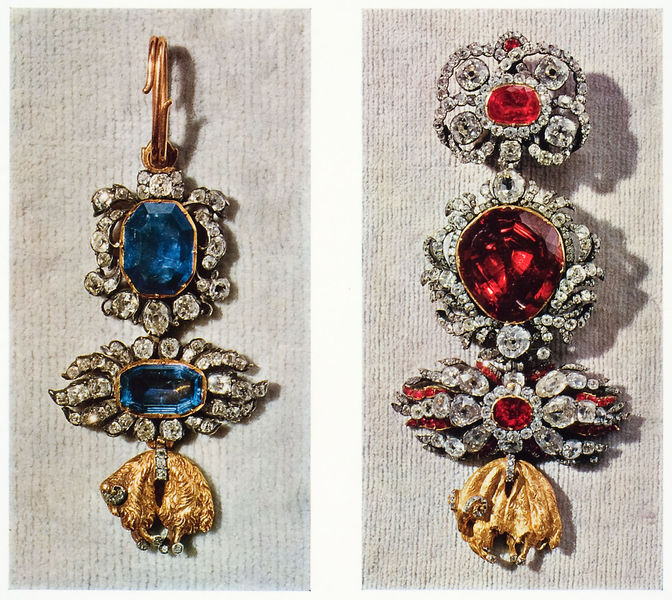
Titel: Juwelen vom Orden des Goldenen Vlies
Institution: München, Residenz-Schatzkammer
Schlagwörter: blau, ohrring, schmuck, rot, silber, gold, ohrringe, brosche, diamanten, edelsteine, zwei, jugendstil, edel, foto, schaf, kristall, ohring, edelstein, hörner, ohringe, teuer, gehänge, opal, einfassung, schatz, wertvoll, rubin, saphir, schmck, ohrgehänge, widder, geschmeide, broschen, brillanten, rubine, aquamarin, mehrteilig, ohrhänger, flies, diamant, brillianten, krampen, amethist, topas, ohrgehäönge, rosengold